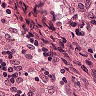
Metastatic tissue present: no